Field crop: maize
Growth stage: 2
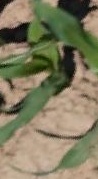
Species: maize